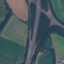
Land use / land cover: Highway